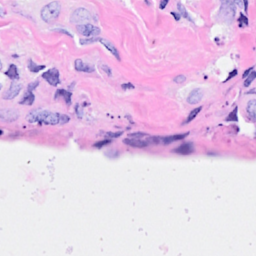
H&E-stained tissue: Breast